Question: I have this code:
'''
<!DOCTYPE html PUBLIC "-//W3C//DTD XHTML 1.0 Transitional//EN" "http://www.w3.org/TR/xhtml1/DTD/xhtml1-transitional.dtd">
<html xmlns="http://www.w3.org/1999/xhtml">
<head>
<meta http-equiv="Content-Type" content="text/html; charset=utf-8" />
<link rel="stylesheet" type="text/css" media="screen" href="Azulmedia.css" />
<title>Untitled Document</title>
<style type="text/css">
<!--
body {
background-color: #FFF;
}
-->
</style>
</head>
<body>
<div class="box" style='display:inline-block;'><h1><center>Pending Reservations to Approve</center></h1>
<?php
require("aacfs.php");
$result=mysql_query("select * from reservation where signoff='' and status!='Cancelled' order by reservno") or die(mysql_error());
echo "<center><div class='box'><table class='hovertable'>
<th>Reservation No</th>
<th>Booking Date</th>
<th>Client Name</th>
<th>Flight Date</th>
<th>Aircraft</th>
<th>Itinerary</th>
<th>ETD</th>
<th>ETA</th>
<th>Confirmation Cut Off</th>
<th>Status</th>
<th>Reserved By</th>
</tr>";
if(mysql_num_rows($result)>0)
{
while($row=mysql_fetch_array($result))
{
$rvno=$row['reservno'];
$rn="2012-".$rvno;
echo"<tr><td>".$rn."</td><td>".$row['bdate']."</td><td>".$row['cliename']."</td><td>".$row['fdate']."</td><td>".$row['acode']."</td><td>".$row['itinerary']."</td><td>".$row['etd']."</td><td>".$row['eta']."</td><td>".$row['cutoff']."</td><td>".$row['status']."</td><td>".$row['adminid']."</td></tr>";
}
}
else
{ ?>
<tr><td colspan="14" style="text-align:center; color:#FF0000; font-size:16px;">*No Data Available*</td></tr>
<?php
}
echo "</div>";
?>
</div>
</br>
<div class="box" style='display:inline-block;'><h1><center>PTR to Edit</center></h1>
<?php
//require("aacfs.php");
$result1=mysql_query("select * from reservation where (etd < now() and status = 'Confirmed' and signoff!='') or (allowed='yes') order by reservno") or die(mysql_error());
echo "<center><div class='box'><table class='hovertable'>
<th>Reservation No</th>
<th>Booking Date</th>
<th>Client Name</th>
<th>Flight Date</th>
<th>Aircraft</th>
<th>Itinerary</th>
<th>ETD</th>
<th>ETA</th>
<th>Confirmation Cut Off</th>
<th>Status</th>
<th>Reserved By</th>
</tr>";
if(mysql_num_rows($result1)>0)
{
while($row1=mysql_fetch_array($result1))
{
$rvno=$row1['reservno'];
$rn="2012-".$rvno;
echo"<tr><td>".$rn."</td><td>".$row1['bdate']."</td><td>".$row1['cliename']."</td><td>".$row1['fdate']."</td><td>".$row1['acode']."</td><td>".$row1['itinerary']."</td><td>".$row1['etd']."</td><td>".$row1['eta']."</td><td>".$row1['cutoff']."</td><td>".$row1['status']."</td><td>".$row1['adminid']."</td></tr>";
}
}
else
{ ?>
<tr><td colspan="14" style="text-align:center; color:#FF0000; font-size:16px;">*No Data Available*</td></tr>
<?php
}
echo "</div>";
?>
</div>
</body>
</html>
'''
It's supposed to display 'Pending Reservations to Approve' first then it's table, then after that, the 'PTR to Edit' then it's table. But it displays like this:

How can I separate the two tables? The 'Pending Reservations to Approve' title and table first then 'PTR to Edit' title and table below it.
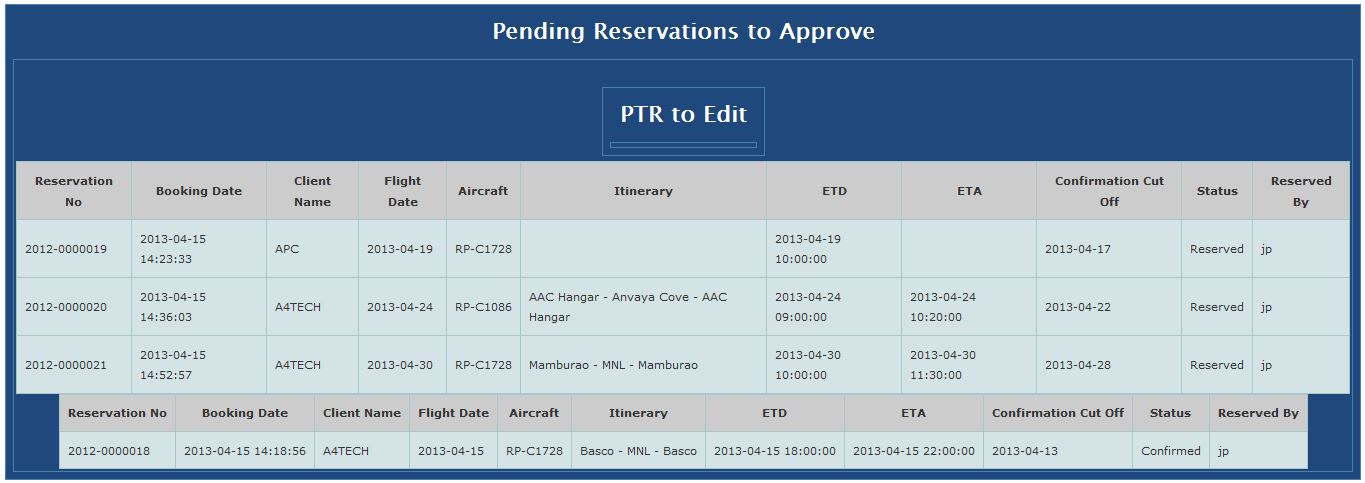
Answer: You're not closing a lot of the tags. '"<center><div class='box'><table class='hovertable'>' -- you don't close the '<table>' and seemingly the '<center>'. 'echo "</div>";' should actually be 'echo "</table></div></center>";'